Question: it looks like in the new version, le label is not cut when it is too long for the input
Please do you know how to fix it ?
I would the like the same behavior as version 12
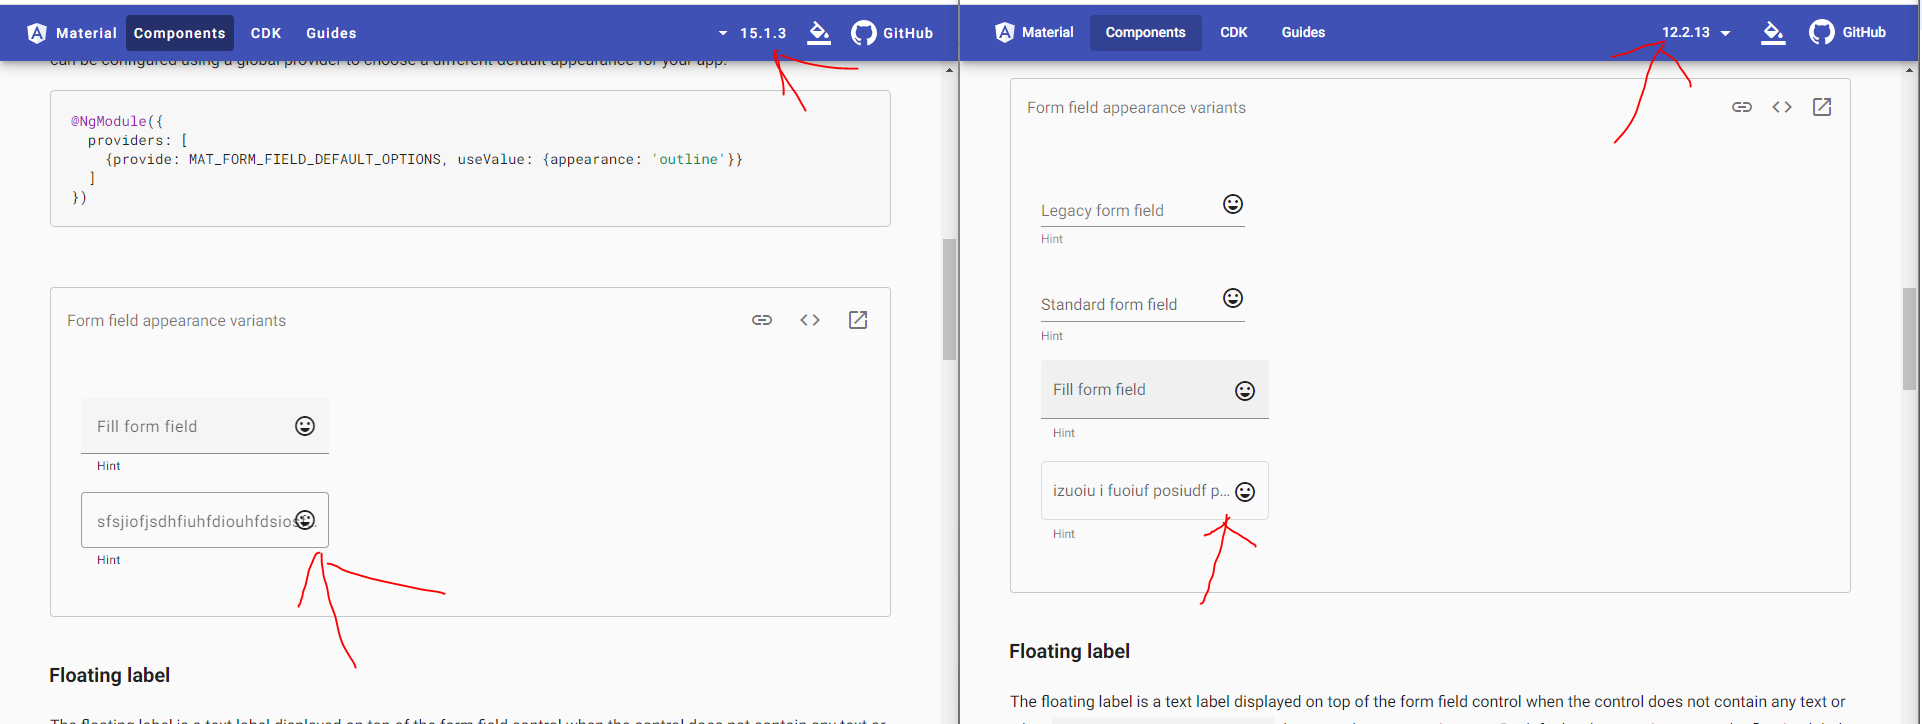
Answer: There is an <URL> about this on the repo.